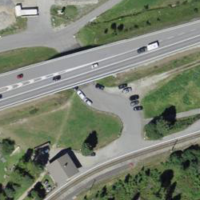
EUNIS habitat code: 26
Species observed at this site:
Chamaenerion angustifolium
Cirsium arvense
Campanula glomerata